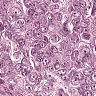
Metastatic tissue present: yes